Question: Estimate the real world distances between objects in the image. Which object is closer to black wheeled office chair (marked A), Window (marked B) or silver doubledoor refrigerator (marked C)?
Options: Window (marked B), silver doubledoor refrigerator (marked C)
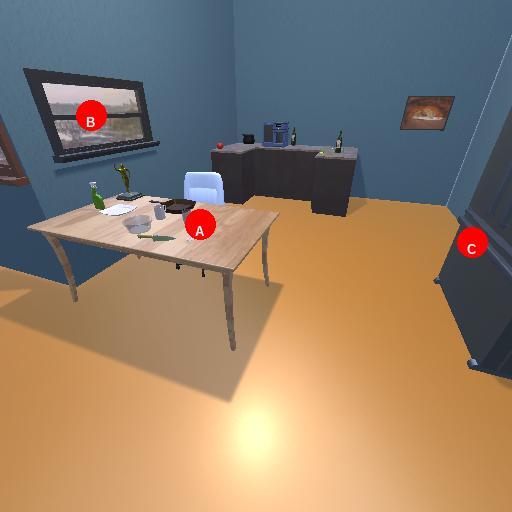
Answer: Window (marked B)